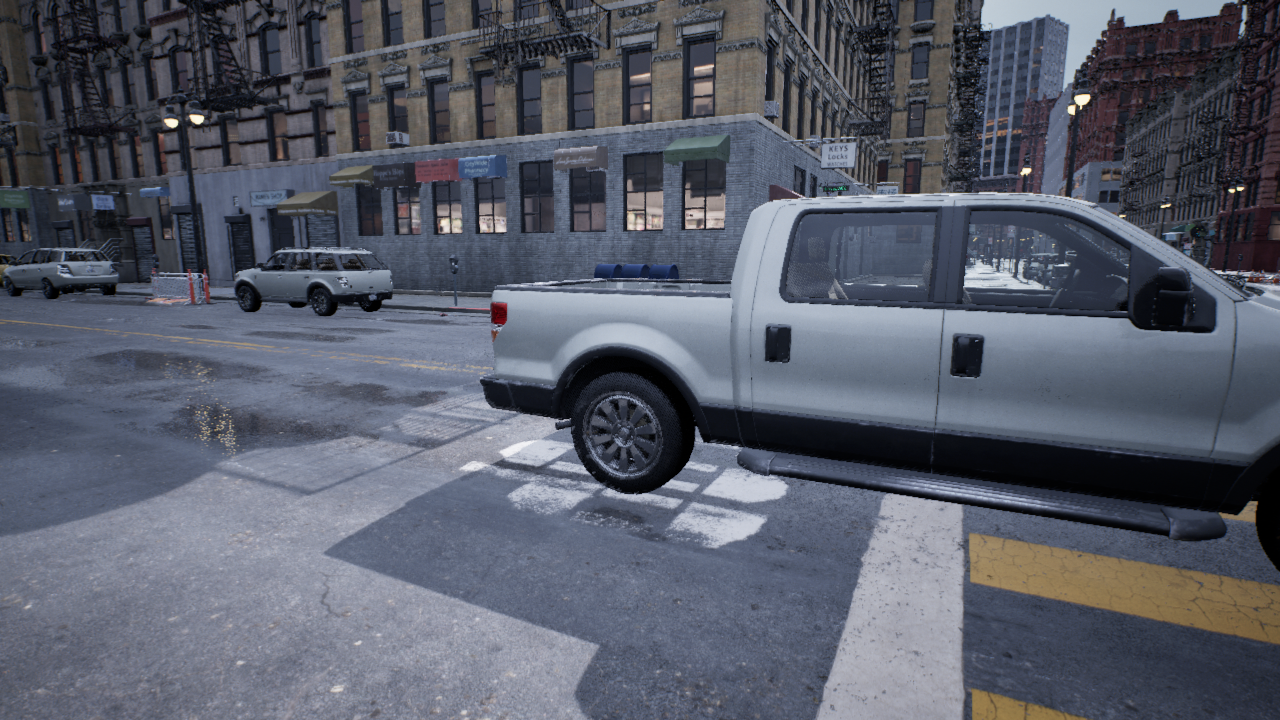
Venue: residential
Lighting: overcast
Vehicle rig: pickup